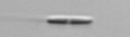
Label: pennate